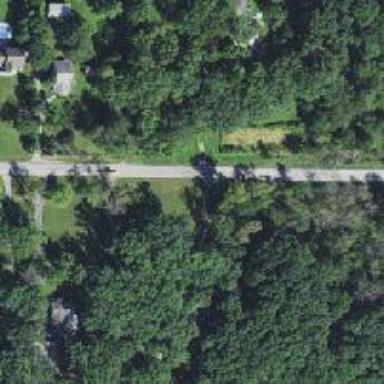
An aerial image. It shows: Driveway leading to service road.